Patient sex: M
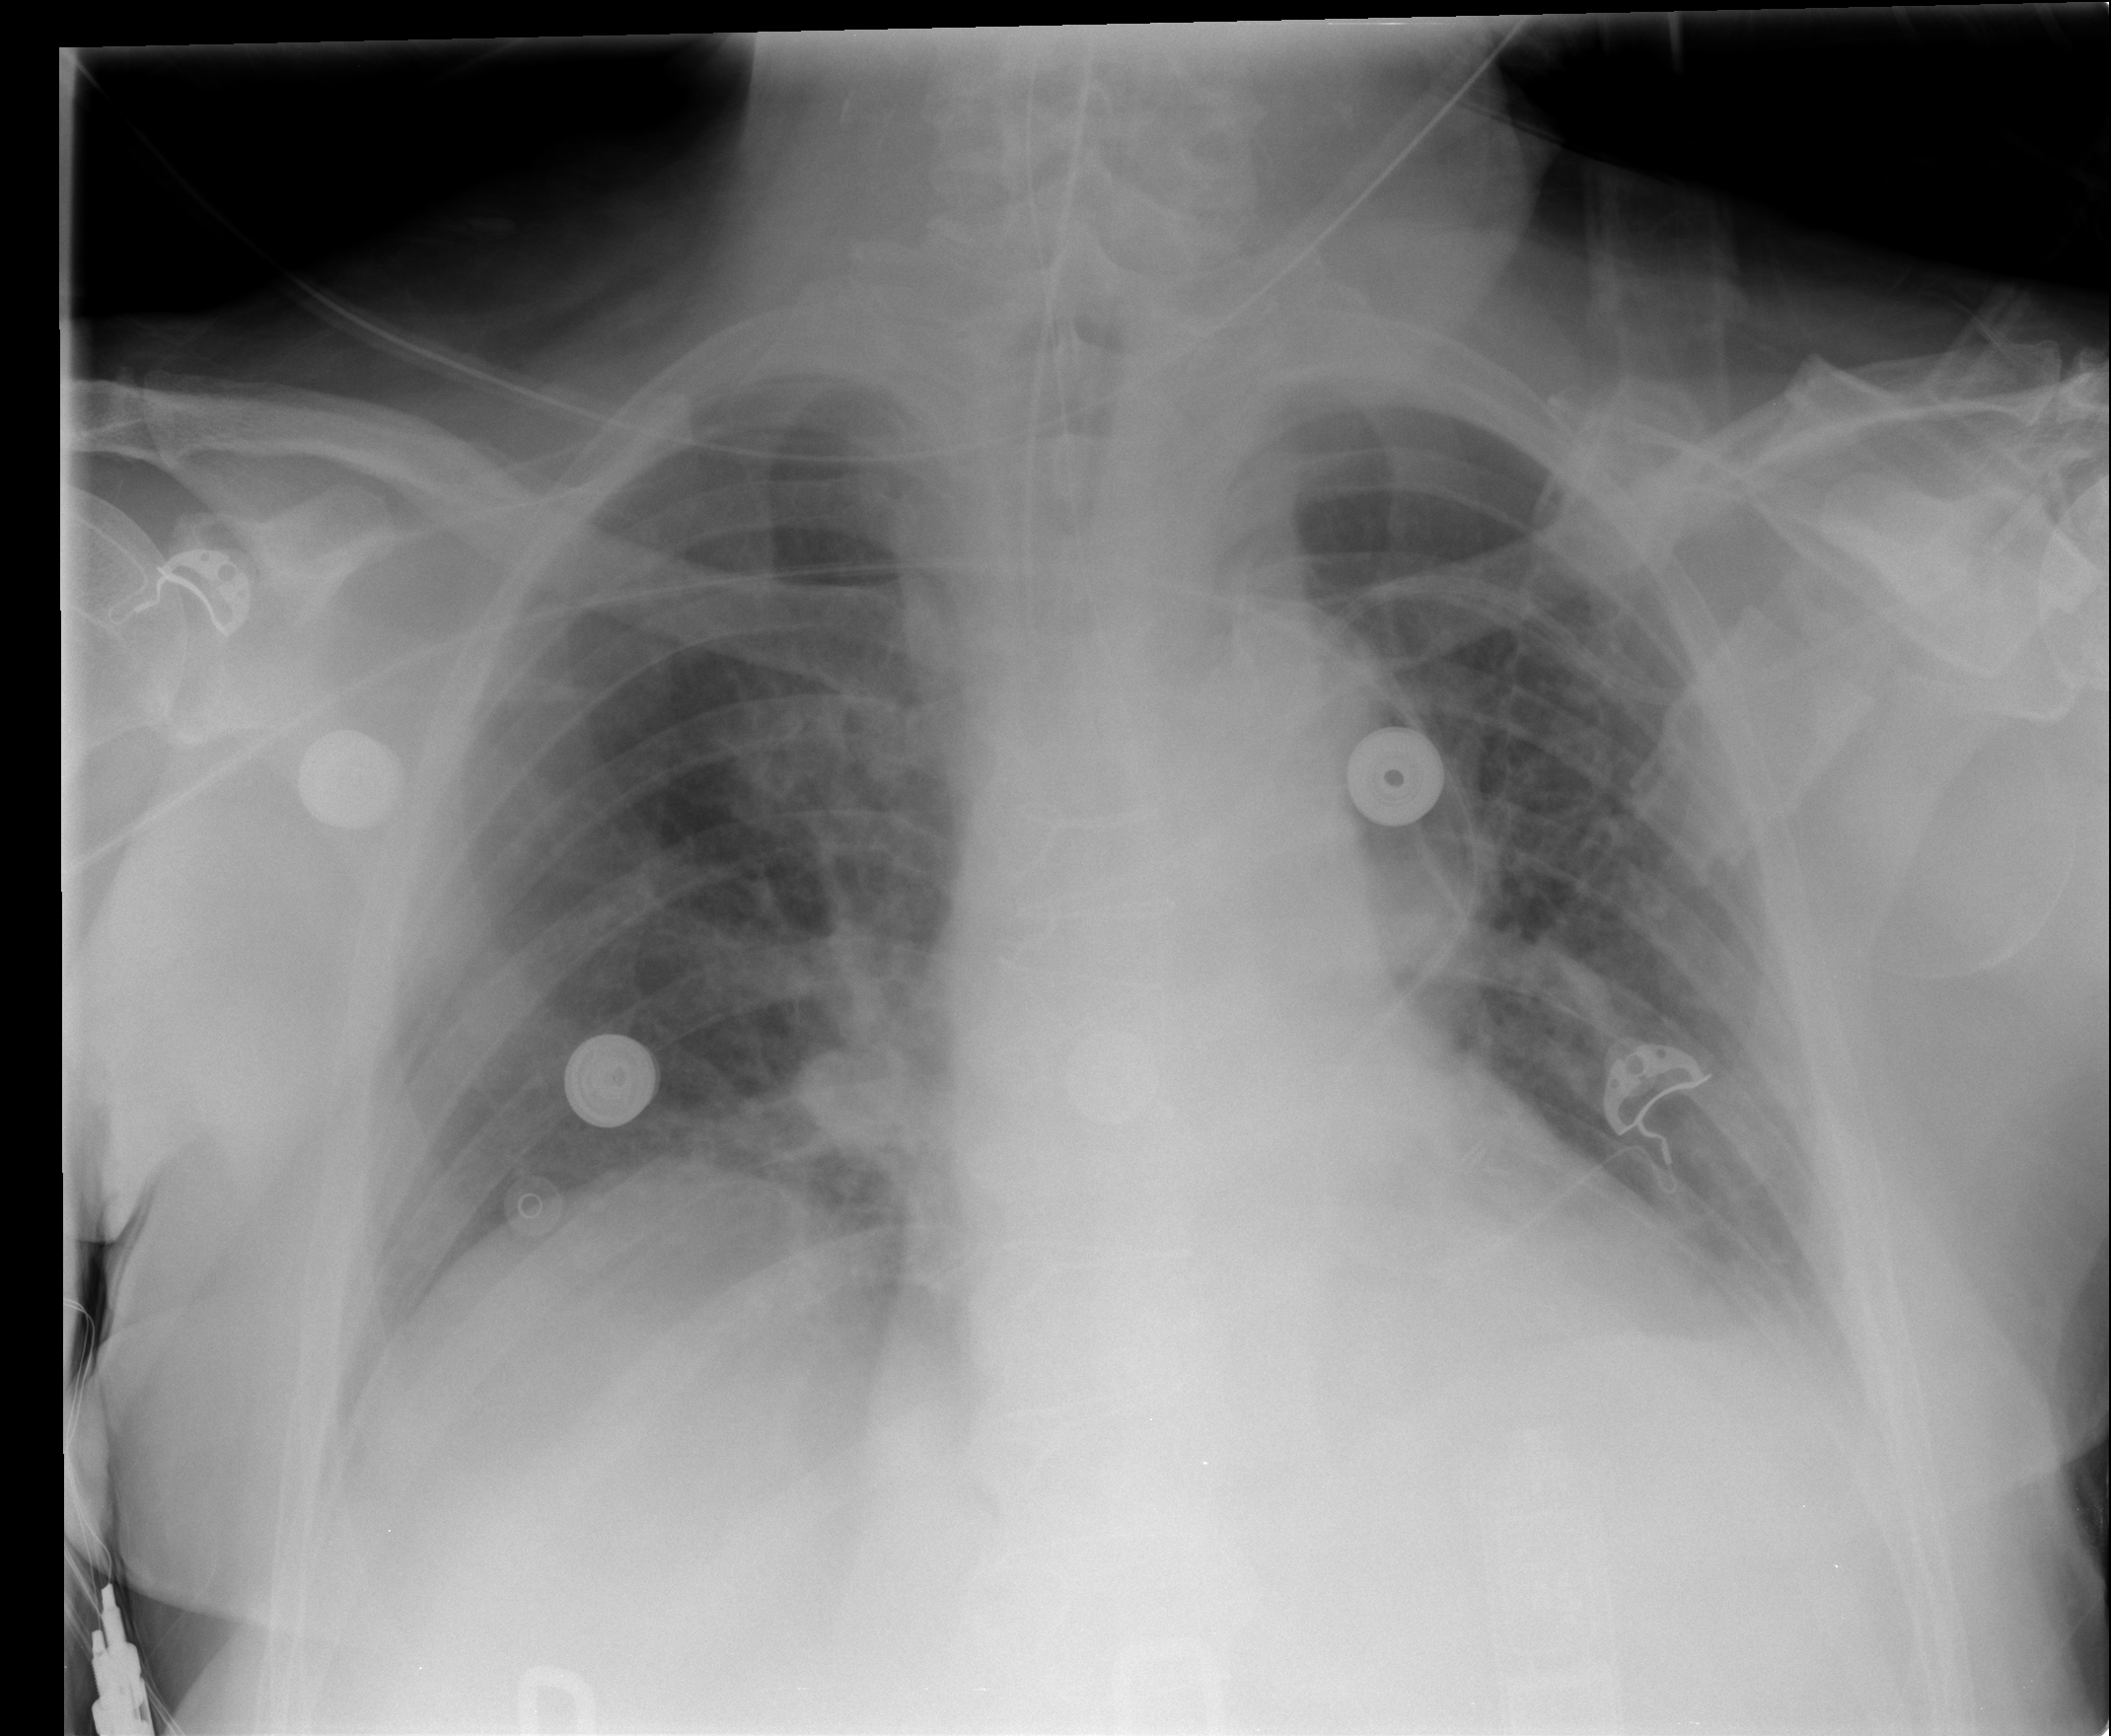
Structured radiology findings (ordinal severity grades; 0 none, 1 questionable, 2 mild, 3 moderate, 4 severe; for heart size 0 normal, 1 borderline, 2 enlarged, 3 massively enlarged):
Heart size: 0
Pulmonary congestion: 2
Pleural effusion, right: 0
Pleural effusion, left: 2
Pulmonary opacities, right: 0
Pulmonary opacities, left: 0
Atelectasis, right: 0
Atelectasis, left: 2